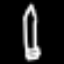
Label: pencil